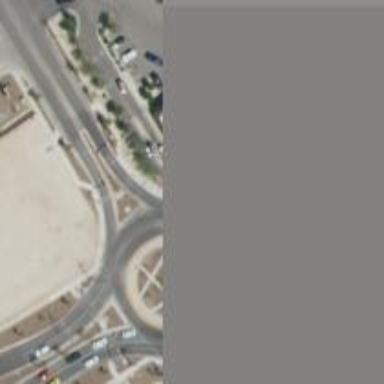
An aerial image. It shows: Footway that serves as traffic island.